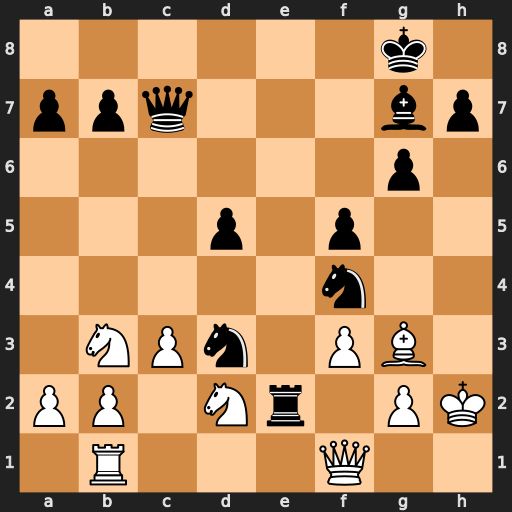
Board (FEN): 6k1/ppq3bp/6p1/3p1p2/5n2/1NPn1PB1/PP1Nr1PK/1R3Q2
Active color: w
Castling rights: -
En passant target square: -
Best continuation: Qxe2 Nxe2 Bxc7